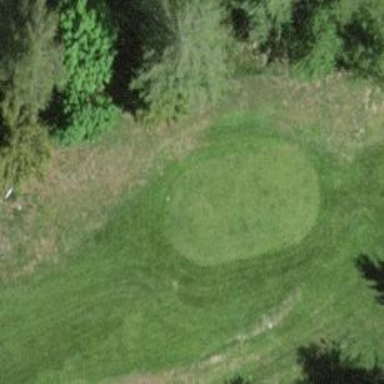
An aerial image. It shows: Golf tee.